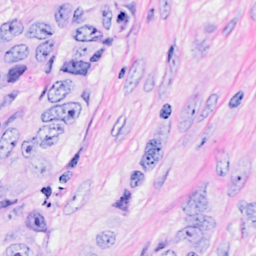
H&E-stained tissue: Breast